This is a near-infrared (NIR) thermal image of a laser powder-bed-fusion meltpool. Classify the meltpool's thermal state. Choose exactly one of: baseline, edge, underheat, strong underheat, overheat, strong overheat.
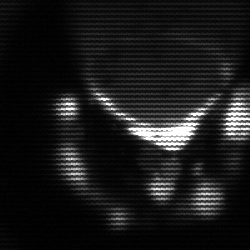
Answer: edge